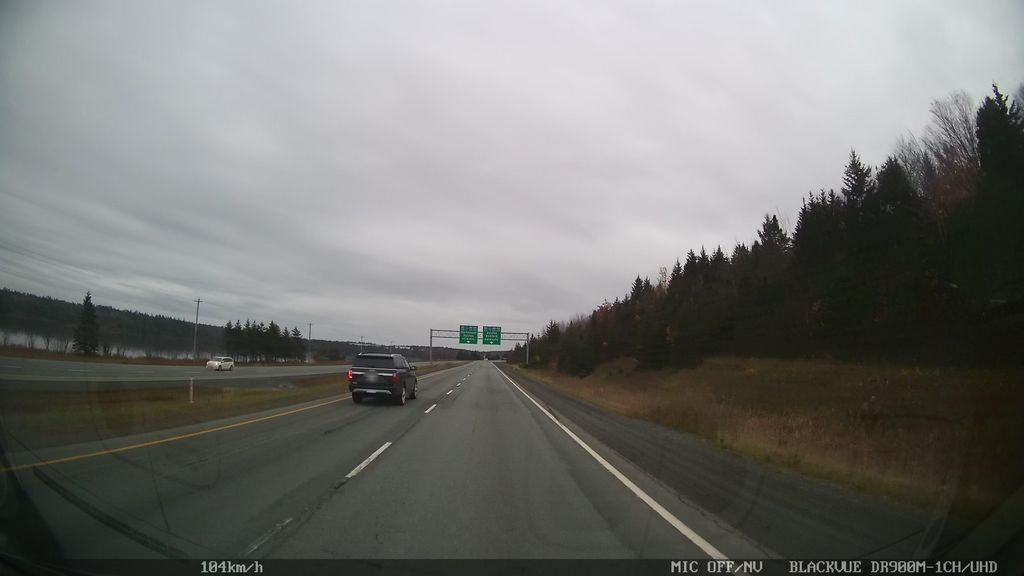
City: halifax